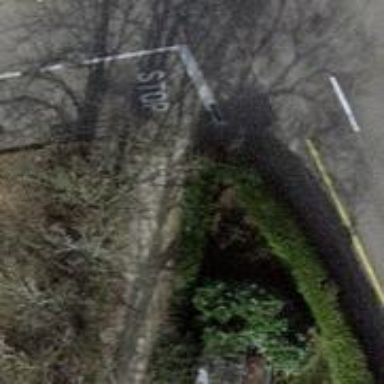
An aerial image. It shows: Cycle barrier.